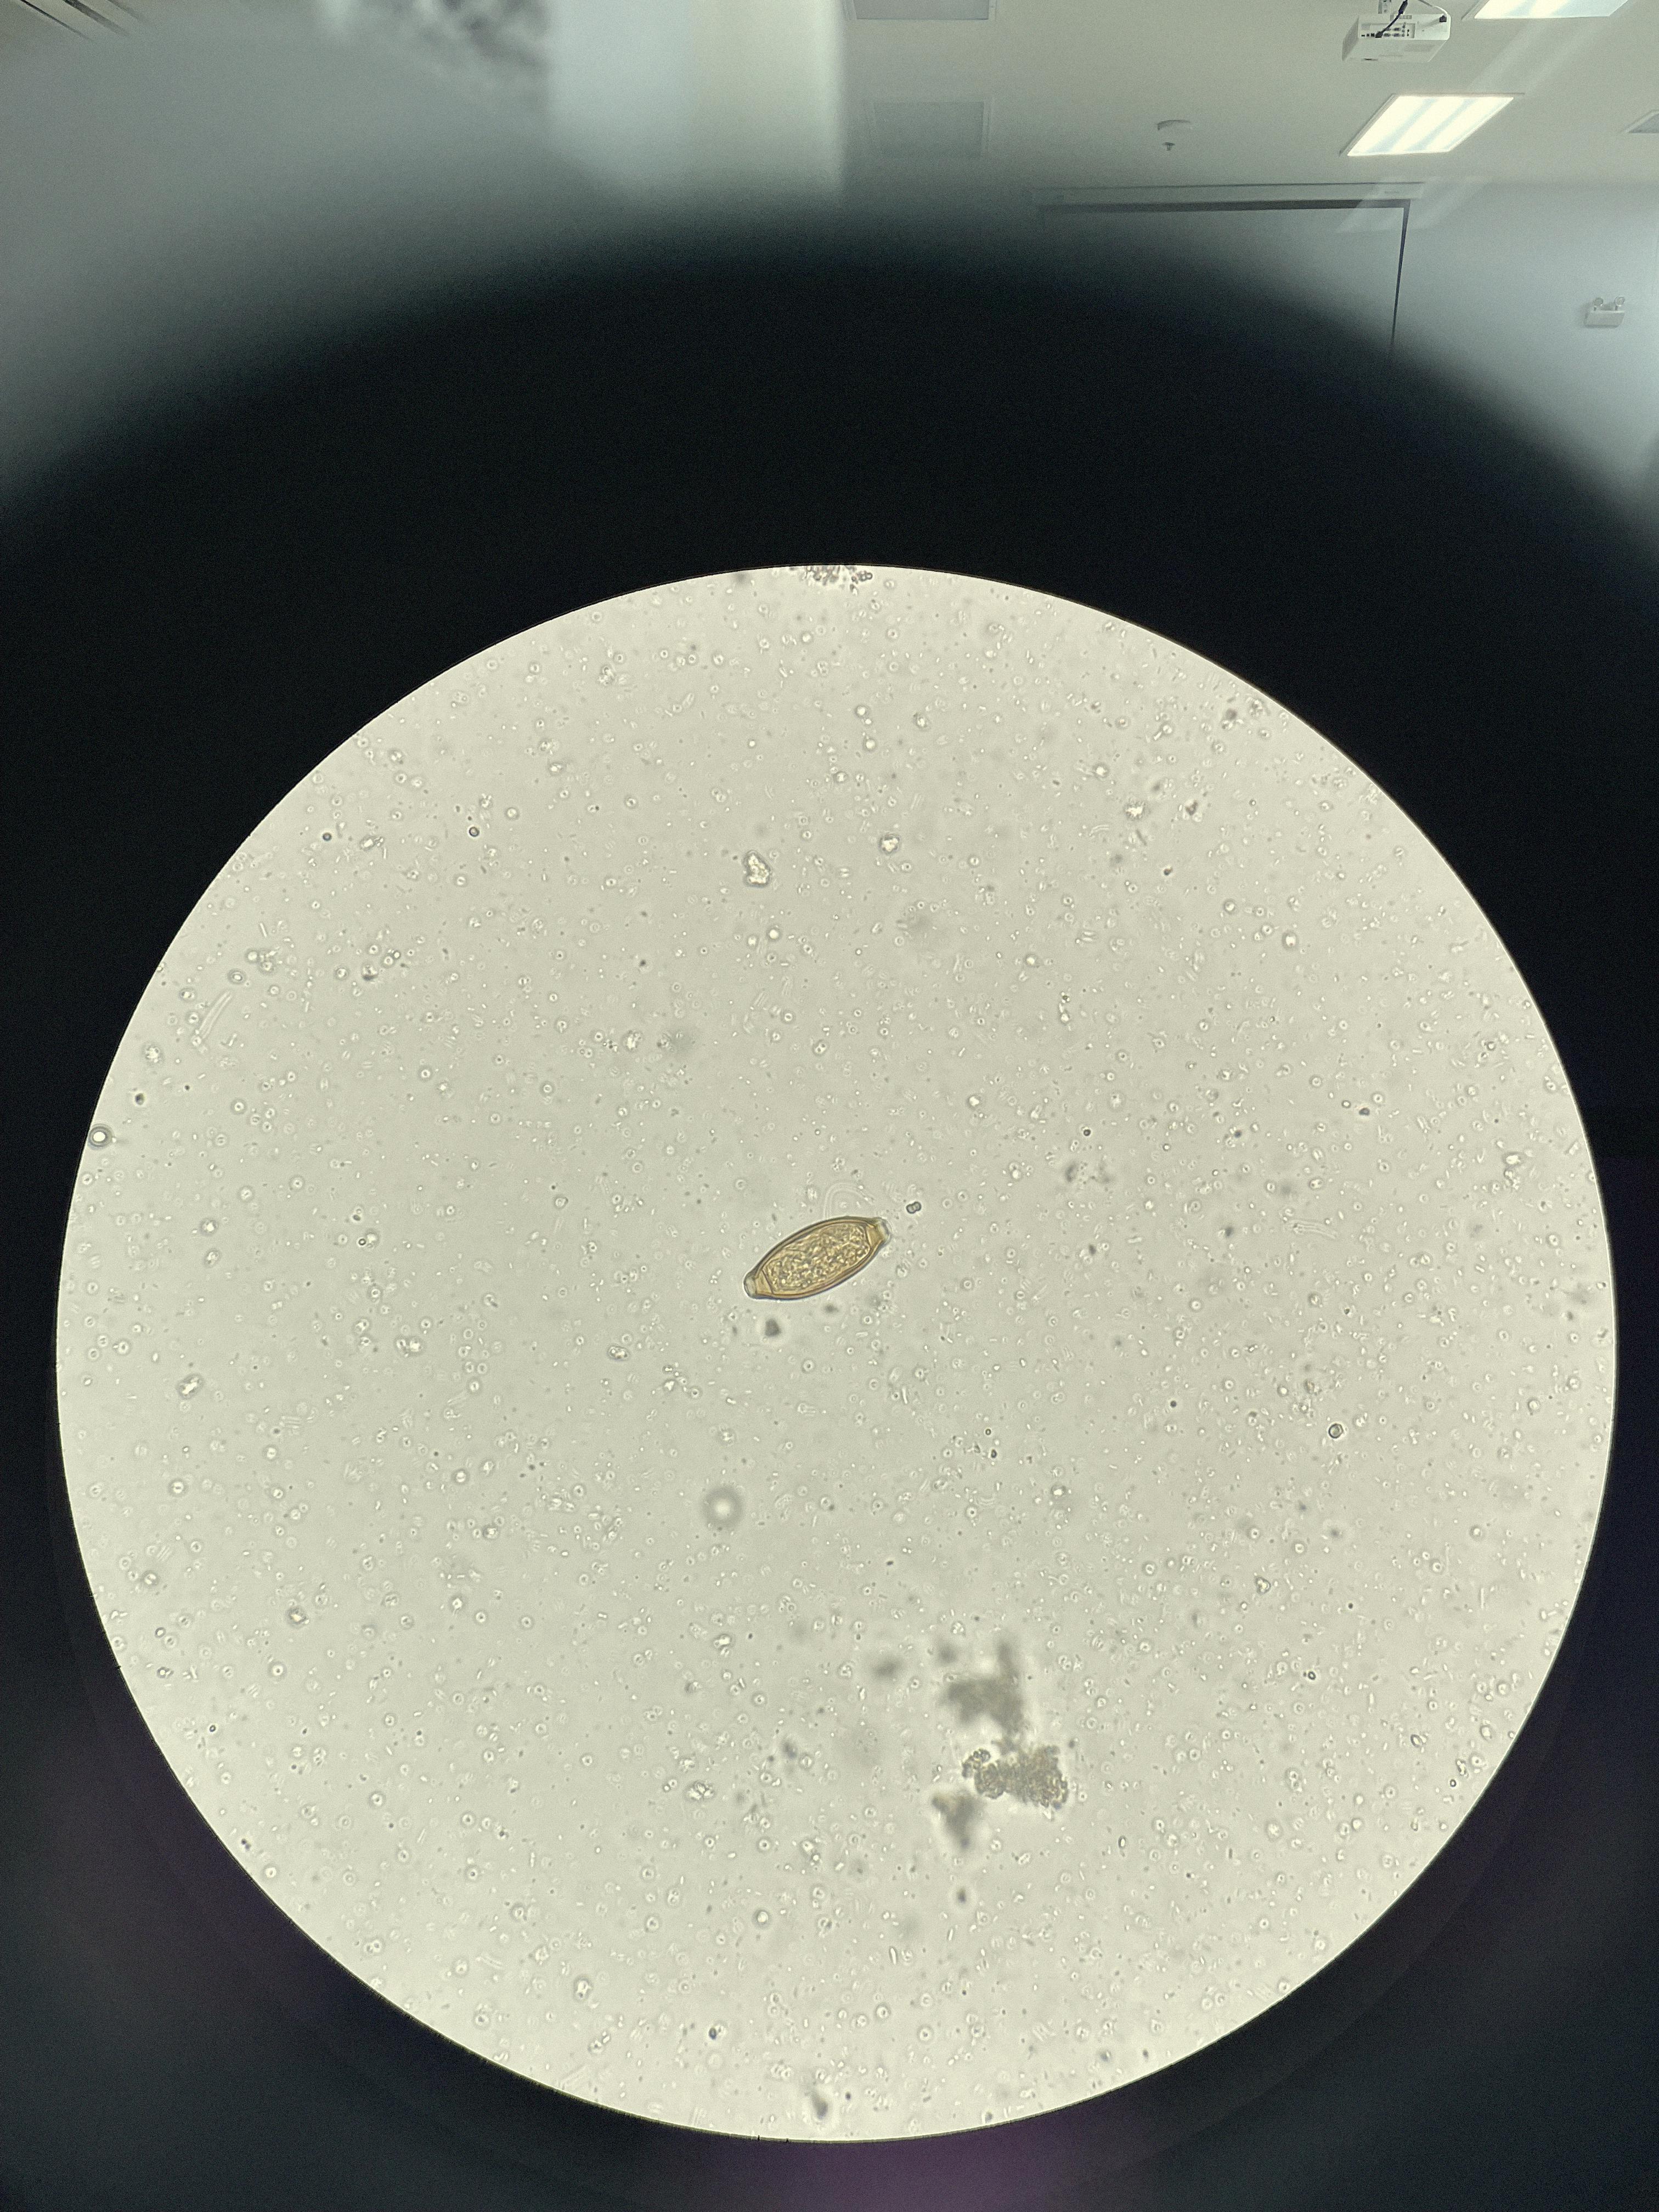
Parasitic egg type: Trichuris trichiura